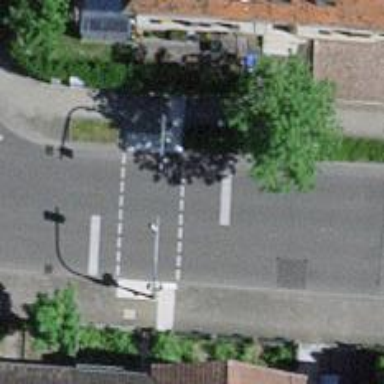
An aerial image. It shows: Road crossing with traffic signals.